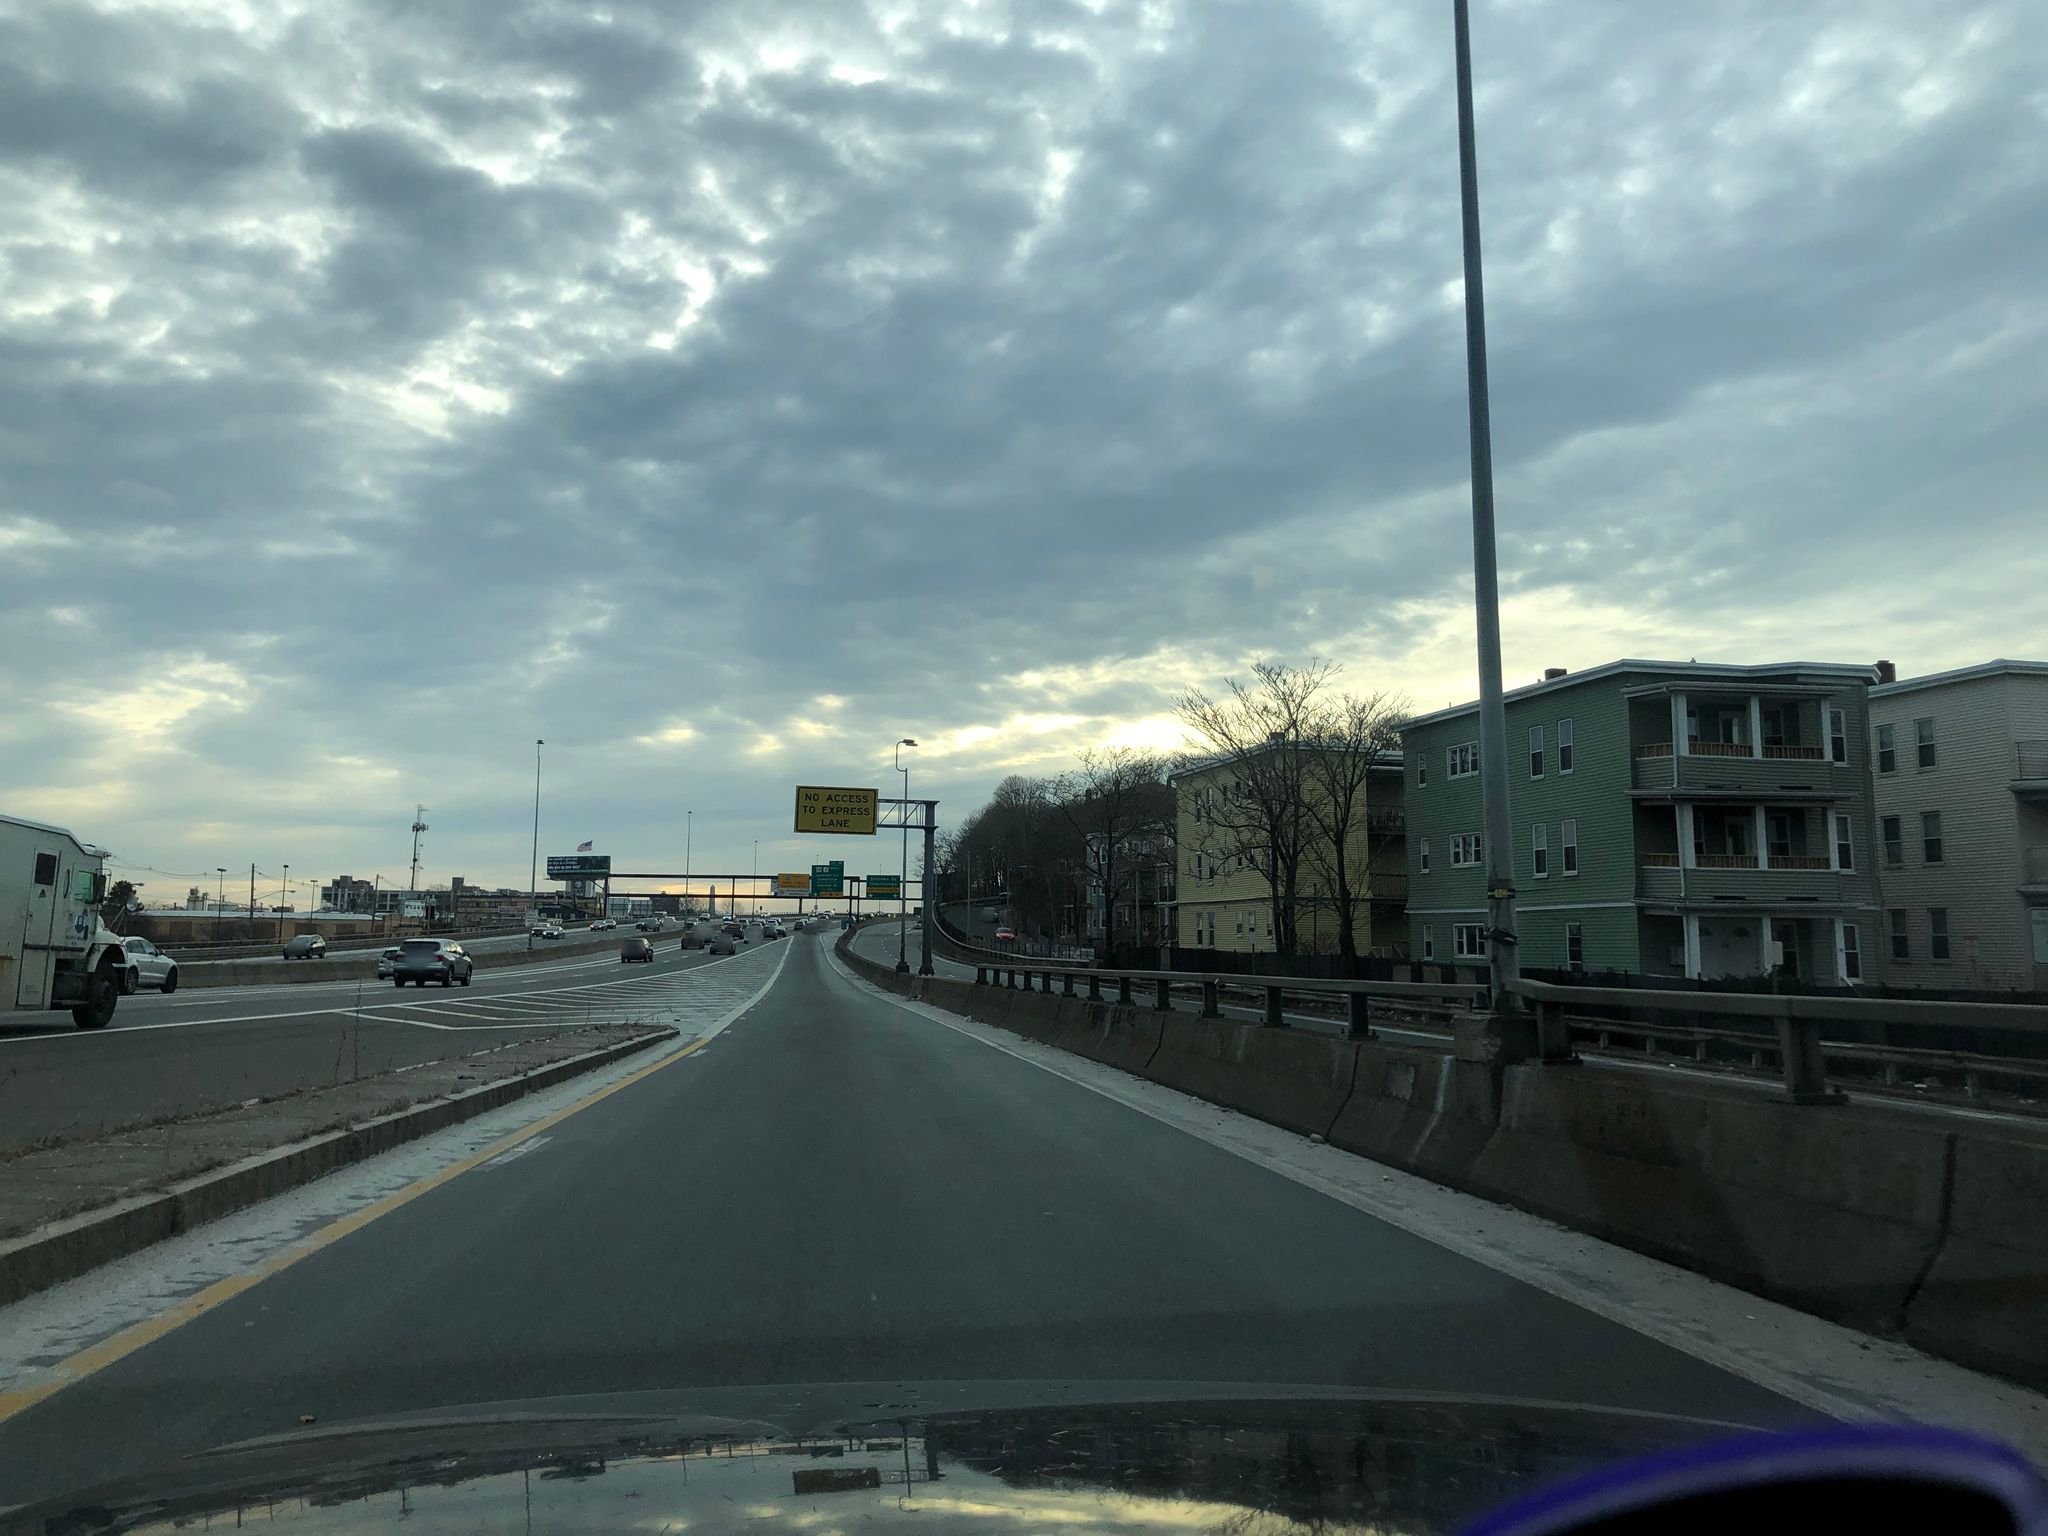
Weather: snowy
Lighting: day
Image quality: good
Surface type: driving surface
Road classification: motorway_link
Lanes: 2, 1
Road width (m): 15.2
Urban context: urban centre
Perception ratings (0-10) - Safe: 3.8, Lively: 3.35, Beautiful: 4.58, Boring: 3.6, Depressing: 7.95, Wealthy: 0.43